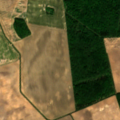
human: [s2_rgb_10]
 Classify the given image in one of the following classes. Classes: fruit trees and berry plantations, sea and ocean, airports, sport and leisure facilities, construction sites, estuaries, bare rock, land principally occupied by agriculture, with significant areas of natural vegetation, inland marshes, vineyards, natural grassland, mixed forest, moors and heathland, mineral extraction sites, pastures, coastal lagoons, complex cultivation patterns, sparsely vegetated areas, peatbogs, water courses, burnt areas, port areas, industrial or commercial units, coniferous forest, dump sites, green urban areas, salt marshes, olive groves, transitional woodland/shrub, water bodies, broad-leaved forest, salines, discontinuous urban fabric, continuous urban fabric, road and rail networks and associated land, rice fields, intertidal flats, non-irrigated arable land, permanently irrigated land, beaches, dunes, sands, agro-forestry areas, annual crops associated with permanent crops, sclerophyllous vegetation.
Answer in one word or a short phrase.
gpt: non-irrigated arable land, broad-leaved forest